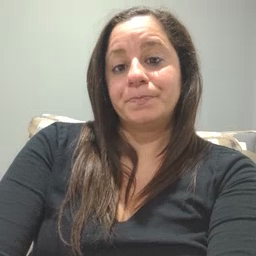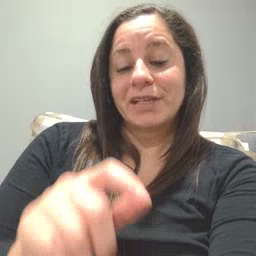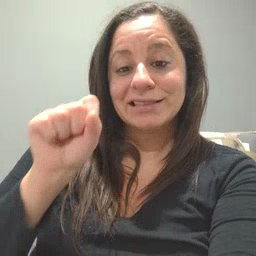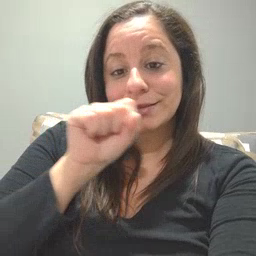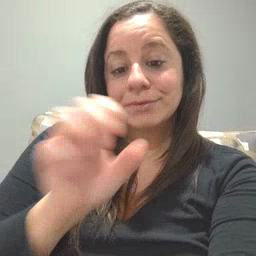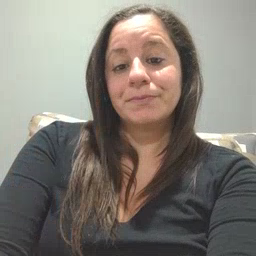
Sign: carrot